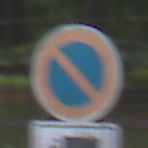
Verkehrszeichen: EingeschraenktesHalteverbot
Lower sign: MehrspurigeFahrzeuge2
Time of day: MorningAfternoon
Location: Outdoor (Urban)
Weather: Overcast
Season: NotSpecified
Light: Natural